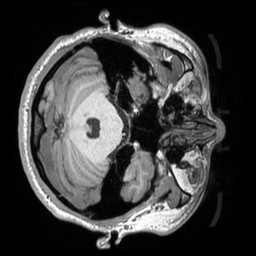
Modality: T1w
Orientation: axial
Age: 21
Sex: male
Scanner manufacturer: siemens
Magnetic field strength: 3 T
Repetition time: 2.53 s
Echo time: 0.00298 s